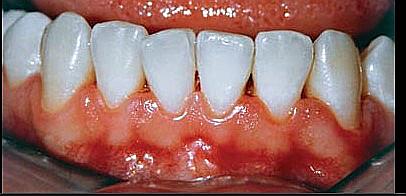
Condition: Gingivitis